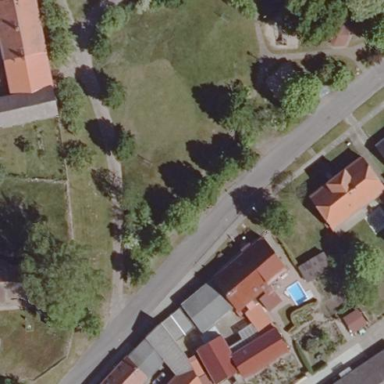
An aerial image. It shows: Village green area.